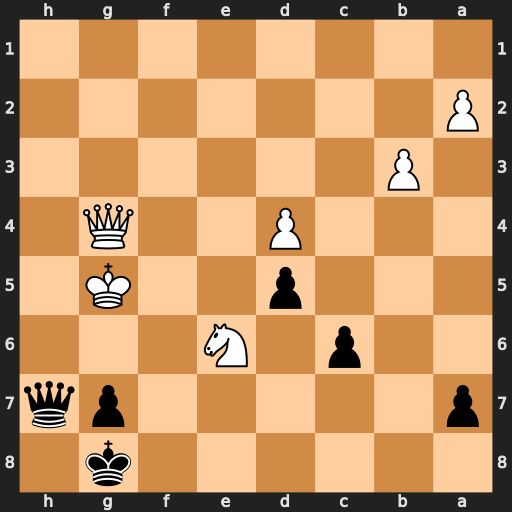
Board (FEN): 6k1/p5pq/2p1N3/3p2K1/3P2Q1/1P6/P7/8
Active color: b
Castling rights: -
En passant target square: -
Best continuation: Qh6+ Kf5 Qf6#